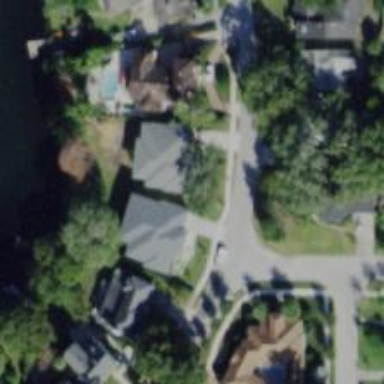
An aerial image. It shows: Residential road with asphalt surface and sidewalk on the left.